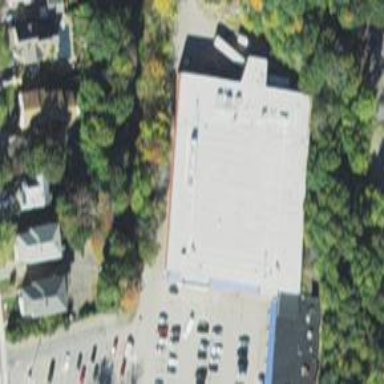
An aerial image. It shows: Supermarket.